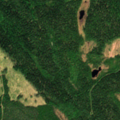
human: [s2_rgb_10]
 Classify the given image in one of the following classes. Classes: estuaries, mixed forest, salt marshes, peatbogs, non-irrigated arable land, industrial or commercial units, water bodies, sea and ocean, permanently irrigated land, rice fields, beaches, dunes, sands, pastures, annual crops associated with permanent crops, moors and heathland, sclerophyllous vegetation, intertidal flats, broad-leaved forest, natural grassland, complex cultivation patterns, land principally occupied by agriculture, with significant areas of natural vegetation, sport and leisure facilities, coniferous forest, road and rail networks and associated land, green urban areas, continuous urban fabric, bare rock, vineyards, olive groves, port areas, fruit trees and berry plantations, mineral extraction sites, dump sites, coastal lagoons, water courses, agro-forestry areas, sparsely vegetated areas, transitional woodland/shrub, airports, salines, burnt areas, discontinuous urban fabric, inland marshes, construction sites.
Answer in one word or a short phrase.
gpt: coniferous forest, mixed forest, transitional woodland/shrub